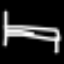
Label: bed